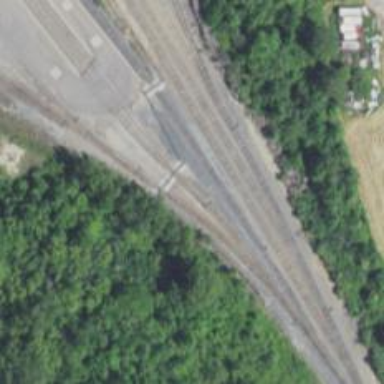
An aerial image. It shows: Railway spur service.